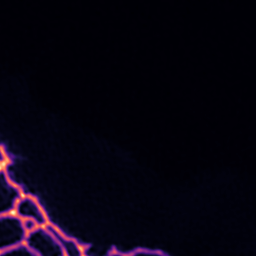
Label: Super-resolution ER image